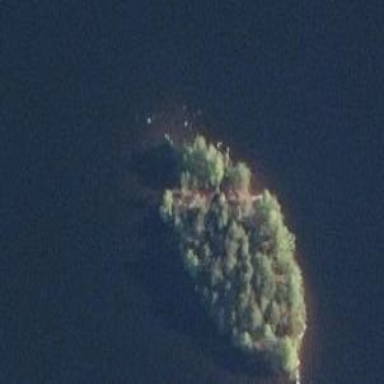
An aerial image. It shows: Island covered with woodland.